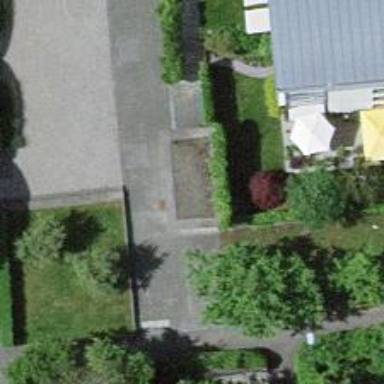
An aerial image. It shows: Bicycle parking area.